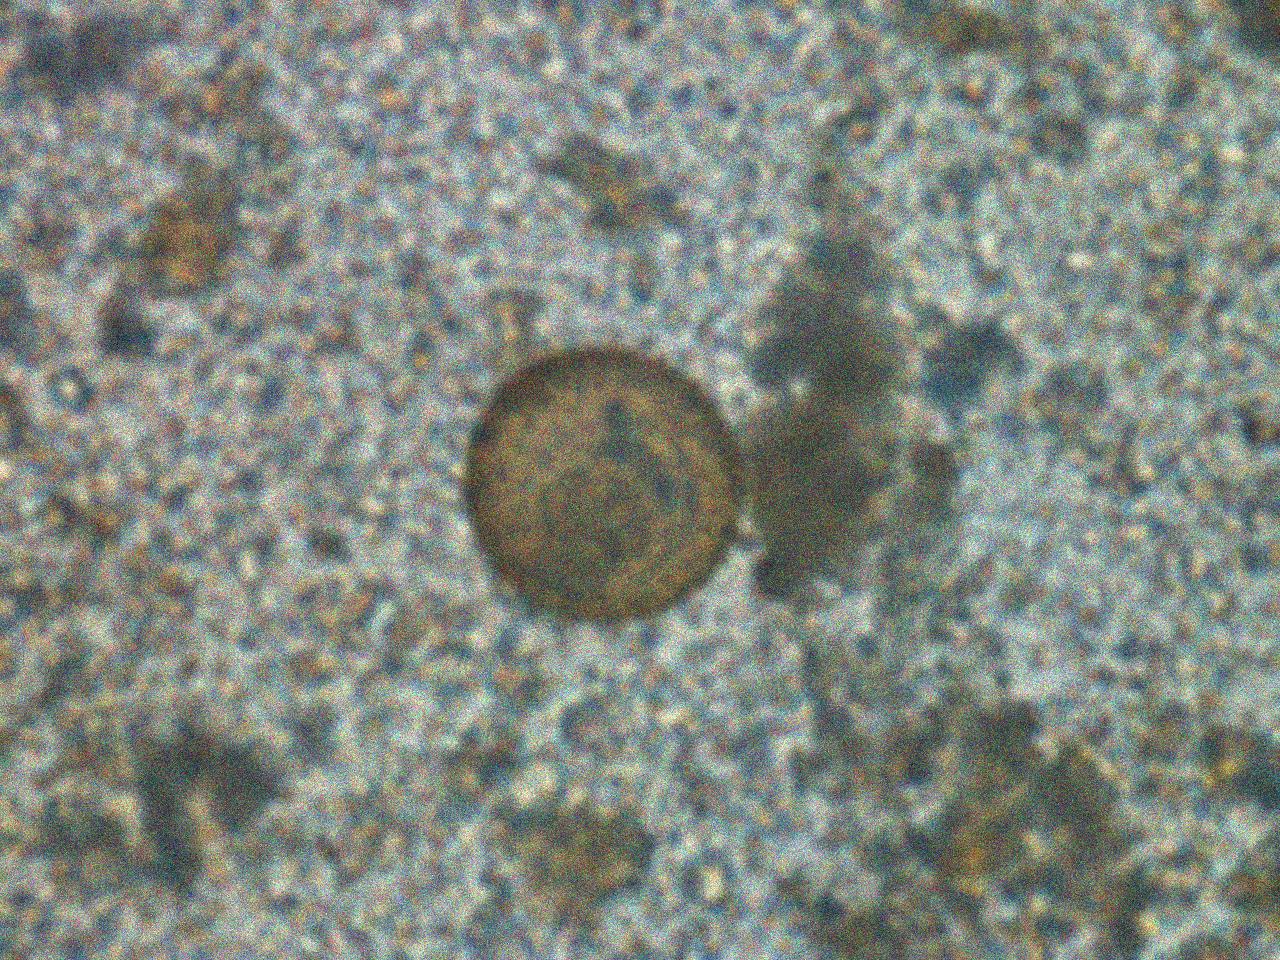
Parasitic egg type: Hymenolepis diminuta